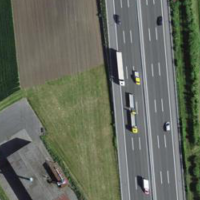
EUNIS habitat code: 57
Species observed at this site:
Milvus milvus